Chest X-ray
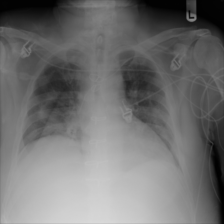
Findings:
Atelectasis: negative
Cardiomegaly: negative
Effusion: negative
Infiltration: positive
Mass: negative
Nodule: negative
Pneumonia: negative
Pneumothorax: negative
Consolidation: negative
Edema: negative
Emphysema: negative
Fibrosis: negative
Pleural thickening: negative
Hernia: negative